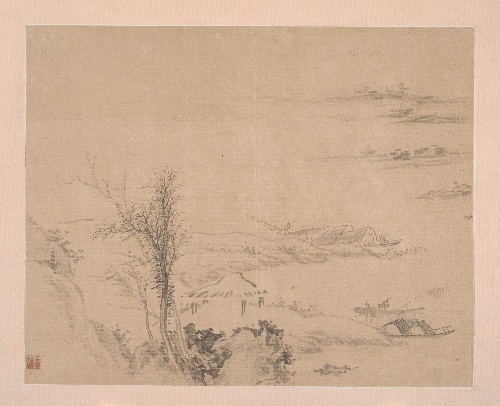
Artist: Unidentified artist
Object type: Album leaf
Classification: Paintings
Medium: Album leaf; ink on silk
Culture: China
Period: Qing dynasty (1644–1911)
Dimensions: 9 3/8 x 11 3/4 in. (23.8 x 29.8 cm)
Department: Asian Art
Credit line: From the Collection of A. W. Bahr, Purchase, Fletcher Fund, 1947
Accession year: 1947
Repository: Metropolitan Museum of Art, New York, NY
Tags: Landscapes|Rivers|Boats